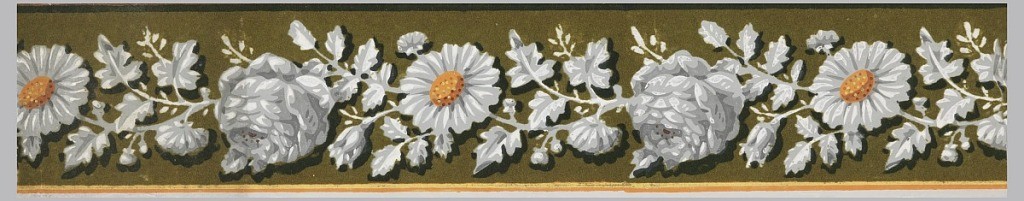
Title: Border
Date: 1805–25
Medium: Block-printed on flocked paper
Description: Floral border printed in shades of gray and white, with yellow daisy centers. Printed on brown ground with two light-color bands running along the bottom edge.